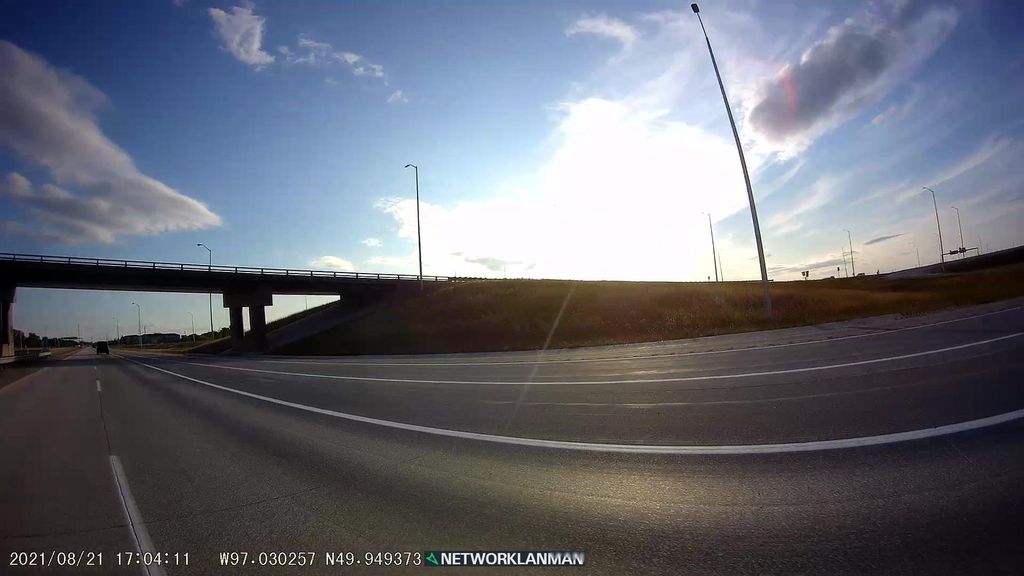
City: winnipeg